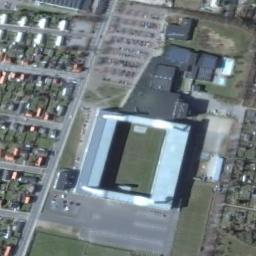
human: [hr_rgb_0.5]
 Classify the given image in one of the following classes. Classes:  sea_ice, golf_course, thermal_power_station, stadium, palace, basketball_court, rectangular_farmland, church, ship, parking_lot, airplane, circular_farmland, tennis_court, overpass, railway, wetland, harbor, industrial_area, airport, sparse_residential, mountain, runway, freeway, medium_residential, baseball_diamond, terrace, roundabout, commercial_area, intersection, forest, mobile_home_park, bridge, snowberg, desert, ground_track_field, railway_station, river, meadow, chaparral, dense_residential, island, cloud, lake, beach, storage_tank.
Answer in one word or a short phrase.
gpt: stadium